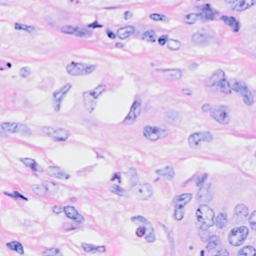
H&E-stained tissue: Breast